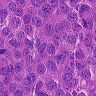
Metastatic tissue present: yes